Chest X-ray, PA view. Patient: 51 years old, sex F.
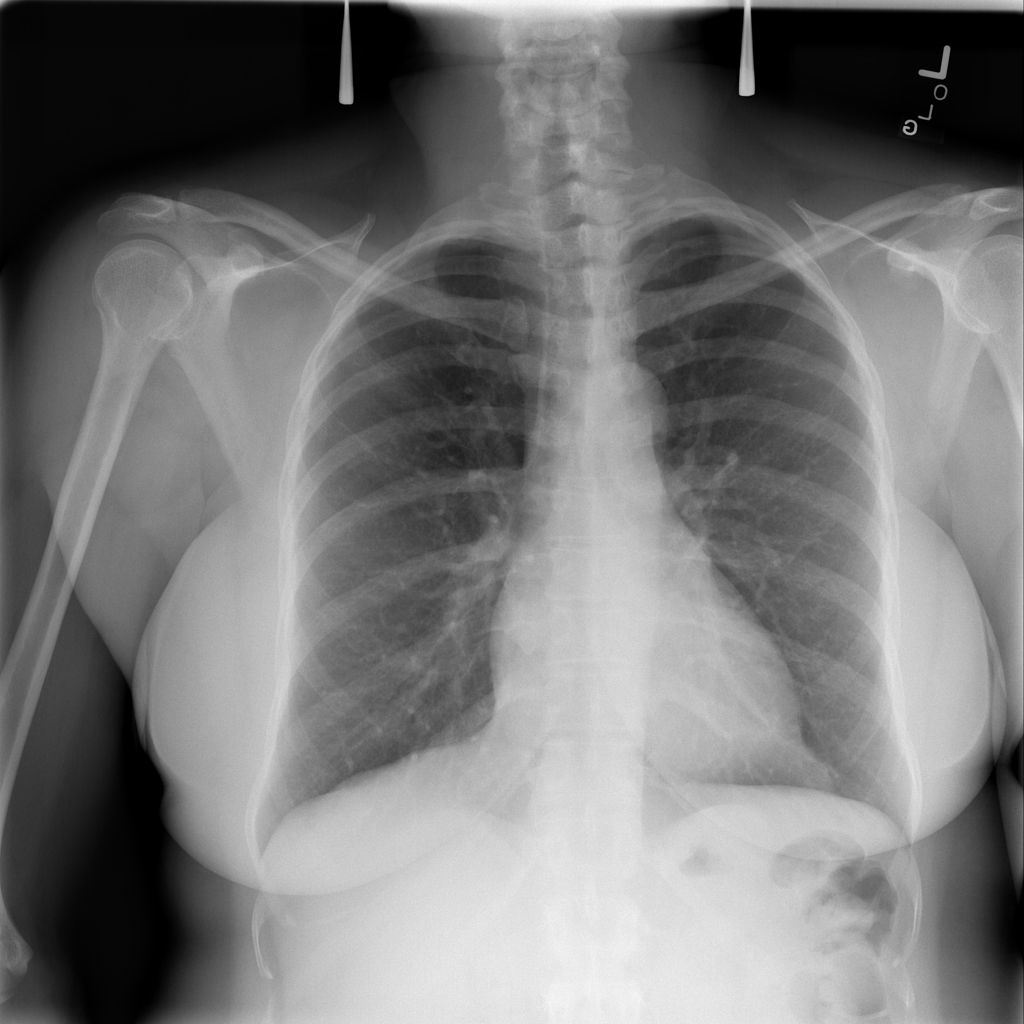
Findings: No Finding